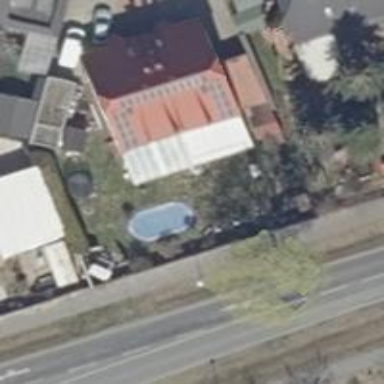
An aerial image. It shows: Swimming pool located in leisure land.